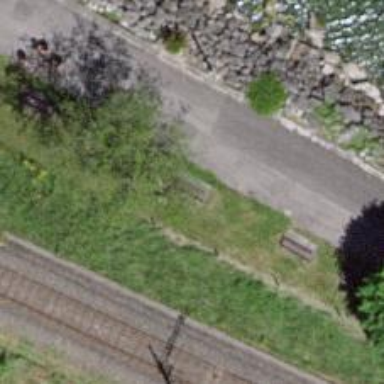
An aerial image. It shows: Brown bench in the vicinity.